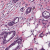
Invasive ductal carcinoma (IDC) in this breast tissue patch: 1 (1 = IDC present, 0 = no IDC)